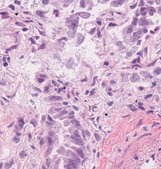
Tumor epithelial tissue: yes
Tumor-associated stroma tissue: yes
Normal tissue: no